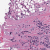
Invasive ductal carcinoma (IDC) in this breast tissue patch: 1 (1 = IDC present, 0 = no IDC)